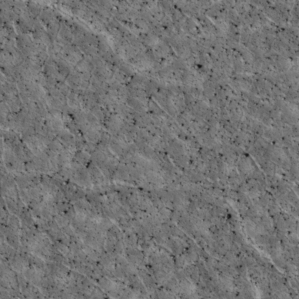
Label: non_frost